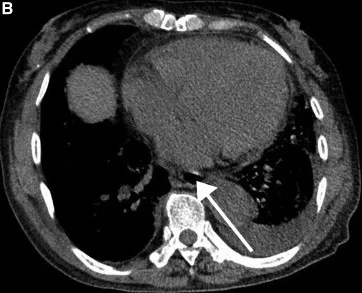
High-resolution CT (HRCT) of the chest. Chest HRCT images showed subpleural ground-glass shadows and grid-like lesions compatible with ILD. Oesophageal dilation, traction bronchiectasis, bilateral pleural effusion and a small amount of pericardial effusion were present. (B) Chest HRCT, mediastinal window. White arrow indicates oesophageal dilation.
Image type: radiology (ct)